【题型】填空题　【知识点】平面几何　【难度】medium
平面四边形 \(ABCD\) 中，\(\angle A = \angle B = \angle C = 75^\circ\)，\(BC = 4\)，则边 \(AB\) 长度的取值范围是\(\underline{\quad\quad}\)．
【解答】
\textbf{【答案】} \(\left(2\left(\sqrt{6}-\sqrt{2}\right),2\left(\sqrt{6}+\sqrt{2}\right)\right)\)

\vspace{0.5em}

\textbf{【分析】} 取点 \(D\) 与点 \(C\) 重合，点 \(D\) 与点 \(A\) 重合时的两种特殊情况，利用正弦定理，即可求出 \(AB\) 的取值范围．

\vspace{0.5em}

\textbf{【详解】} 解：如图所示，

因为 \(\angle A = \angle B = \angle C = 75^\circ\)，所以 \(\angle D = 360^\circ - 3\times75^\circ = 135^\circ\)，

当点 \(D\) 与点 \(C\) 重合时，\(\angle ACB = 180^\circ - 2\times75^\circ = 30^\circ\)，

由正弦定理可得 \(\dfrac{AB}{\sin30^\circ} = \dfrac{BC}{\sin75^\circ}\)，

而 \(\sin75^\circ = \sin(30^\circ+45^\circ) = \sin30^\circ\cos45^\circ + \cos30^\circ\sin45^\circ = \dfrac{1}{2}\times\dfrac{\sqrt{2}}{2} + \dfrac{\sqrt{3}}{2}\times\dfrac{\sqrt{2}}{2} = \dfrac{\sqrt{2}+\sqrt{6}}{4}\)，

所以 \(AB = \dfrac{\sin30^\circ \cdot BC}{\sin75^\circ} = \dfrac{\dfrac{1}{2}\times4}{\dfrac{\sqrt{2}+\sqrt{6}}{4}} = 2\left(\sqrt{6}-\sqrt{2}\right)\)，

当点 \(D\) 与点 \(A\) 重合时，\(\angle CAB = 180^\circ - 2\times75^\circ = 30^\circ\)，

由正弦定理可得 \(\dfrac{AB}{\sin75^\circ} = \dfrac{BC}{\sin30^\circ}\)，

所以 \(AB = \dfrac{\sin75^\circ \cdot BC}{\sin30^\circ} = \dfrac{\dfrac{\sqrt{2}+\sqrt{6}}{4}\times4}{\dfrac{1}{2}} = 2\left(\sqrt{6}+\sqrt{2}\right)\)，

因为 \(ABCD\) 为平面四边形，所以 \(AB \in \left(2\left(\sqrt{6}-\sqrt{2}\right),2\left(\sqrt{6}+\sqrt{2}\right)\right)\)，

故答案为：\(\left(2\left(\sqrt{6}-\sqrt{2}\right),2\left(\sqrt{6}+\sqrt{2}\right)\right)\)
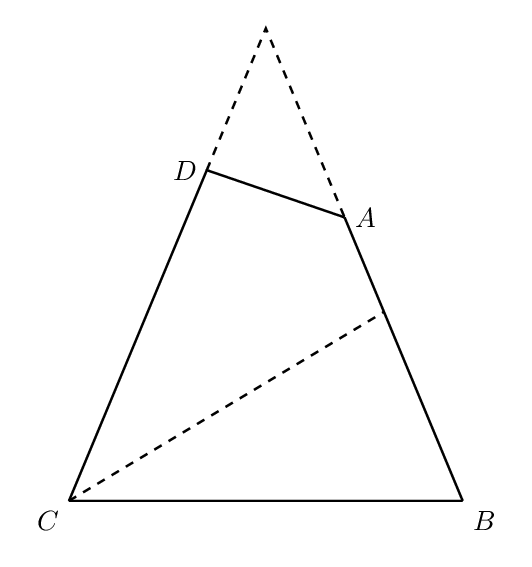